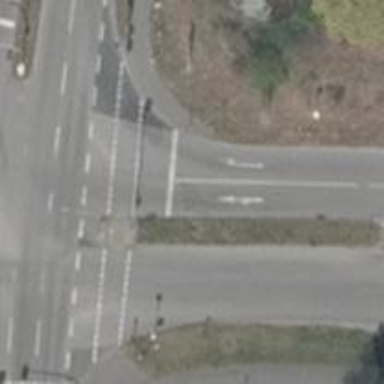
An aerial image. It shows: Tertiary road with asphalt surface and separate sidewalk. Lane markings are visible.